Current action and preconditions to check: trajectory_clear

Your task: For each precondition in the list above, predict whether it will hold at this action.

Consider the current scene as observed from the mobile robot's camera, and analyze the predicted future states of all dynamic agents (e.g., people, animals, vehicles, or any moving entities) within the NEXT SECOND.

IMPORTANT: Only answer "very likely" if you are absolutely certain—based on strong, clear evidence—that a dynamic agent will violate the precondition in the predicted future state. Do NOT answer "very likely" for unlikely, ambiguous, or low-probability risks.

Ask yourself for each precondition: Is there a high probability, with clear and convincing evidence, that the predicted future states of any dynamic agent will interfere with the predicted future state of the currently executing action within the NEXT SECOND, causing that precondition to fail?

Assess the risk level based on these predictions. Use "likely" or "very likely" if motions create a clear risk of interference.

Use "neutral" or "improbable" if agents are nearby but their predicted paths are clearly diverging or non-conflicting.

Failure Risk Categories: "very improbable", "improbable", "neutral", "likely", "very likely"

Answer Format: Output ONLY the probability_of_failure value from these categories: "very improbable", "improbable", "neutral", "likely", "very likely"

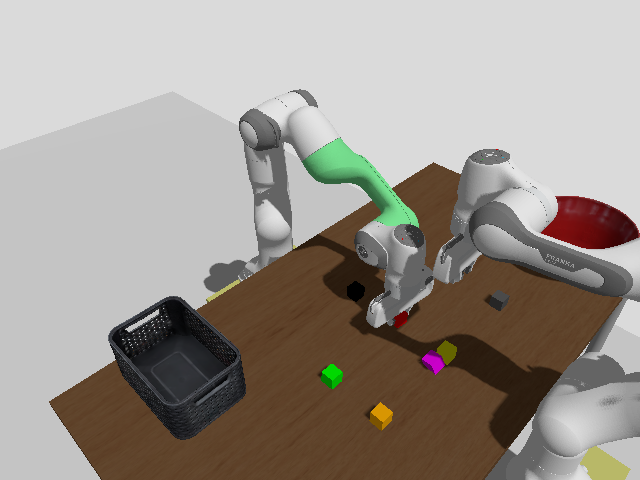

Answer: improbable